Question: I'm currently implementing some logic after getting message from rabbitMQ using basic_get without automatically sending ack for messages being received.
According to the tutorial <URL>, I can't find the channel reference within the msg itself and send ack like mentioned in above link:
'''
$msg->delivery_info['channel']->basic_ack($msg->delivery_info['delivery_tag']);
'''
That is because in my msg delivery info array there is no such thing channel.
I wonder how could it be that it is missing.
: code snippet of basic get
'''
$msg = $this->channel->basic_get($this->queueName, false);
'''
Here is a var_dump of my message:(Yellow part)
l
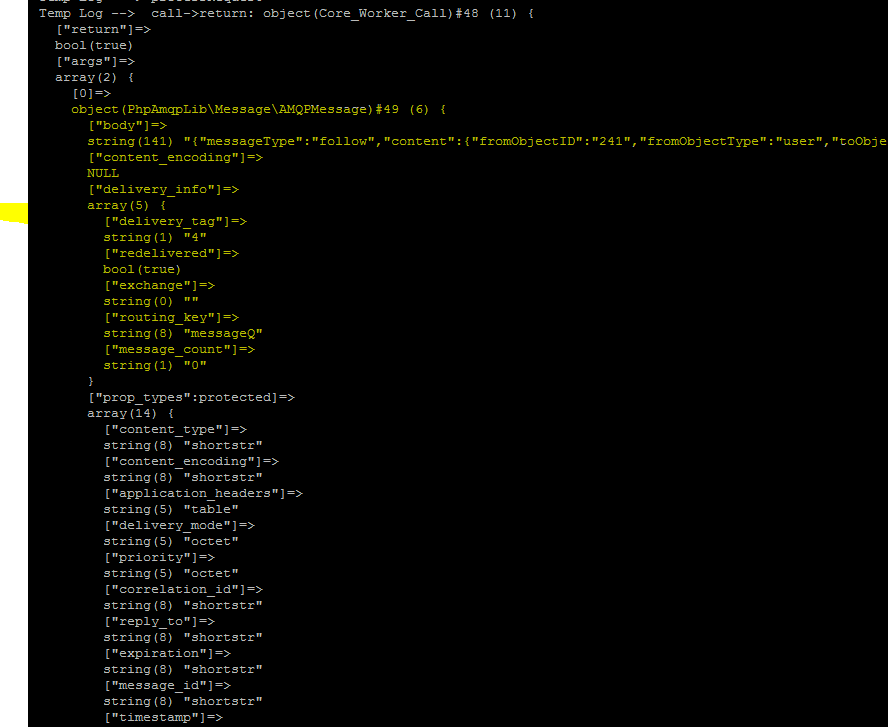
Answer: According to the AMQP spec 'get-ok' which is the return value of 'basic-get' doesn't include the channel, in contrast to what happens with 'basic-deliver', which is used when a message arrives for a consumer started with 'basic-consume'.
So the library behaviour is correct.
See <URL>
vs
<URL>